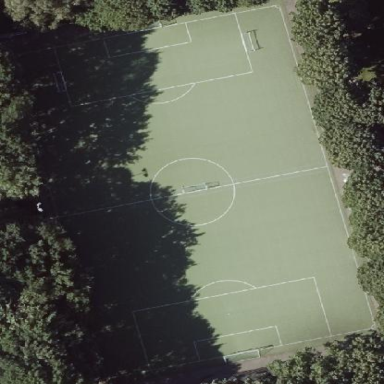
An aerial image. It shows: Soccer pitch for outdoor sports and leisure activities.